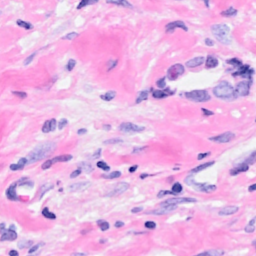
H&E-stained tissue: Breast